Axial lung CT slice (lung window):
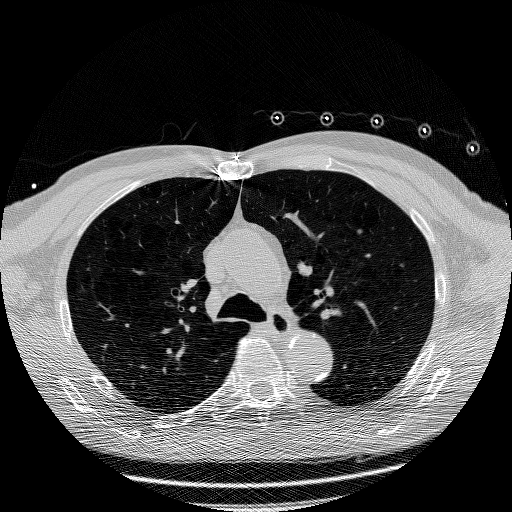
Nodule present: no